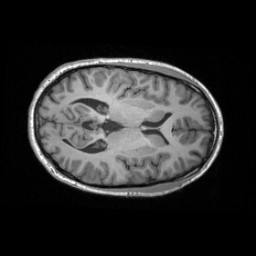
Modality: T1w
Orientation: axial
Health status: healthy
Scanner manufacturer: siemens
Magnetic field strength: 3 T
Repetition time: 2.3 s
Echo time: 0.00287 s